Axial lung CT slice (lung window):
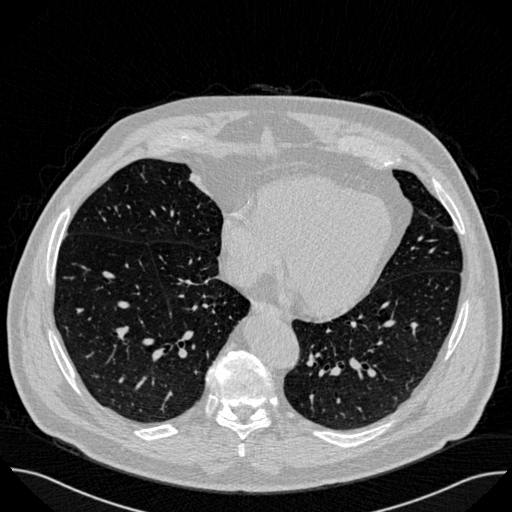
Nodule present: no